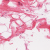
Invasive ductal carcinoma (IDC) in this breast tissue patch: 0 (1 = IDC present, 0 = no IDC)